Question: I've got the following problem. I have a DataGrid with a DataGridTemplateColumn and I want to display the text of a cell with a popup (because it can be trimmed).
This is my xaml code:
'''
<DataGridTemplateColumn>
<DataGridTemplateColumn.CellTemplate>
<DataTemplate>
<TextBlock
Text="{Binding Description}"
TextTrimming="CharacterEllipsis">
<TextBlock.ToolTip>
<ToolTip Style="{StaticResource ToolTipBrowserDescription}" ToolTip="test"/>
</TextBlock.ToolTip>
</TextBlock>
</DataTemplate>
</DataGridTemplateColumn.CellTemplate>
</DataGridTemplateColumn>
'''
Style:
'''
<Style TargetType="{x:Type ToolTip}" x:Key="ToolTipBrowserDescription">
<Setter Property="DataContext" Value="{Binding RelativeSource={x:Static RelativeSource.Self}}"/>
<Setter Property="Template">
<Setter.Value>
<ControlTemplate TargetType="{x:Type ToolTip}">
<Border BorderBrush="{StaticResource HT_Background_DarkGrey}" Background="{StaticResource HT_Background_LightGrey3}" BorderThickness="1">
<TextBlock Text="{Binding ToolTip}" FontWeight="Bold" TextWrapping="Wrap" Margin="5" MinWidth="50" MaxWidth="{TemplateBinding MaxWidth}"/>
</Border>
</ControlTemplate>
</Setter.Value>
</Setter>
</Style>
'''

But when I'm setting the ToolTip Property from "test" to "{Binding Description}" the ToolTip (which is shown) is empty.
Has anyone the solution for me. I'm stuck for about 2h..
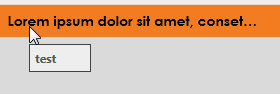
Answer: This should do the trick.
'''
<Style x:Key="ToolTipBrowserDescription"
TargetType="{x:Type ToolTip}">
<Setter Property="Template">
<Setter.Value>
<ControlTemplate TargetType="{x:Type ToolTip}">
<Border BorderBrush="{StaticResource HT_Background_DarkGrey}"
Background="{StaticResource HT_Background_LightGrey3}"
BorderThickness="1">
<TextBlock Text="{TemplateBinding Content}"
FontWeight="Bold"
TextWrapping="Wrap"
Margin="5"
MinWidth="50"
MaxWidth="{TemplateBinding MaxWidth}" />
</Border>
</ControlTemplate>
</Setter.Value>
</Setter>
</Style>
'''
'''
<TextBlock Text="{Binding Description}">
<TextBlock.Style>
<Style TargetType="{x:Type TextBlock}">
<Setter Property="ToolTip">
<Setter.Value>
<ToolTip Style="{StaticResource ToolTipBrowserDescription}"
Content="{Binding Description}"/>
</Setter.Value>
</Setter>
</Style>
</TextBlock.Style>
</TextBlock>
'''
You should Template-Bind to content, instead to 'ToolTip' of the 'ToolTip'